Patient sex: M
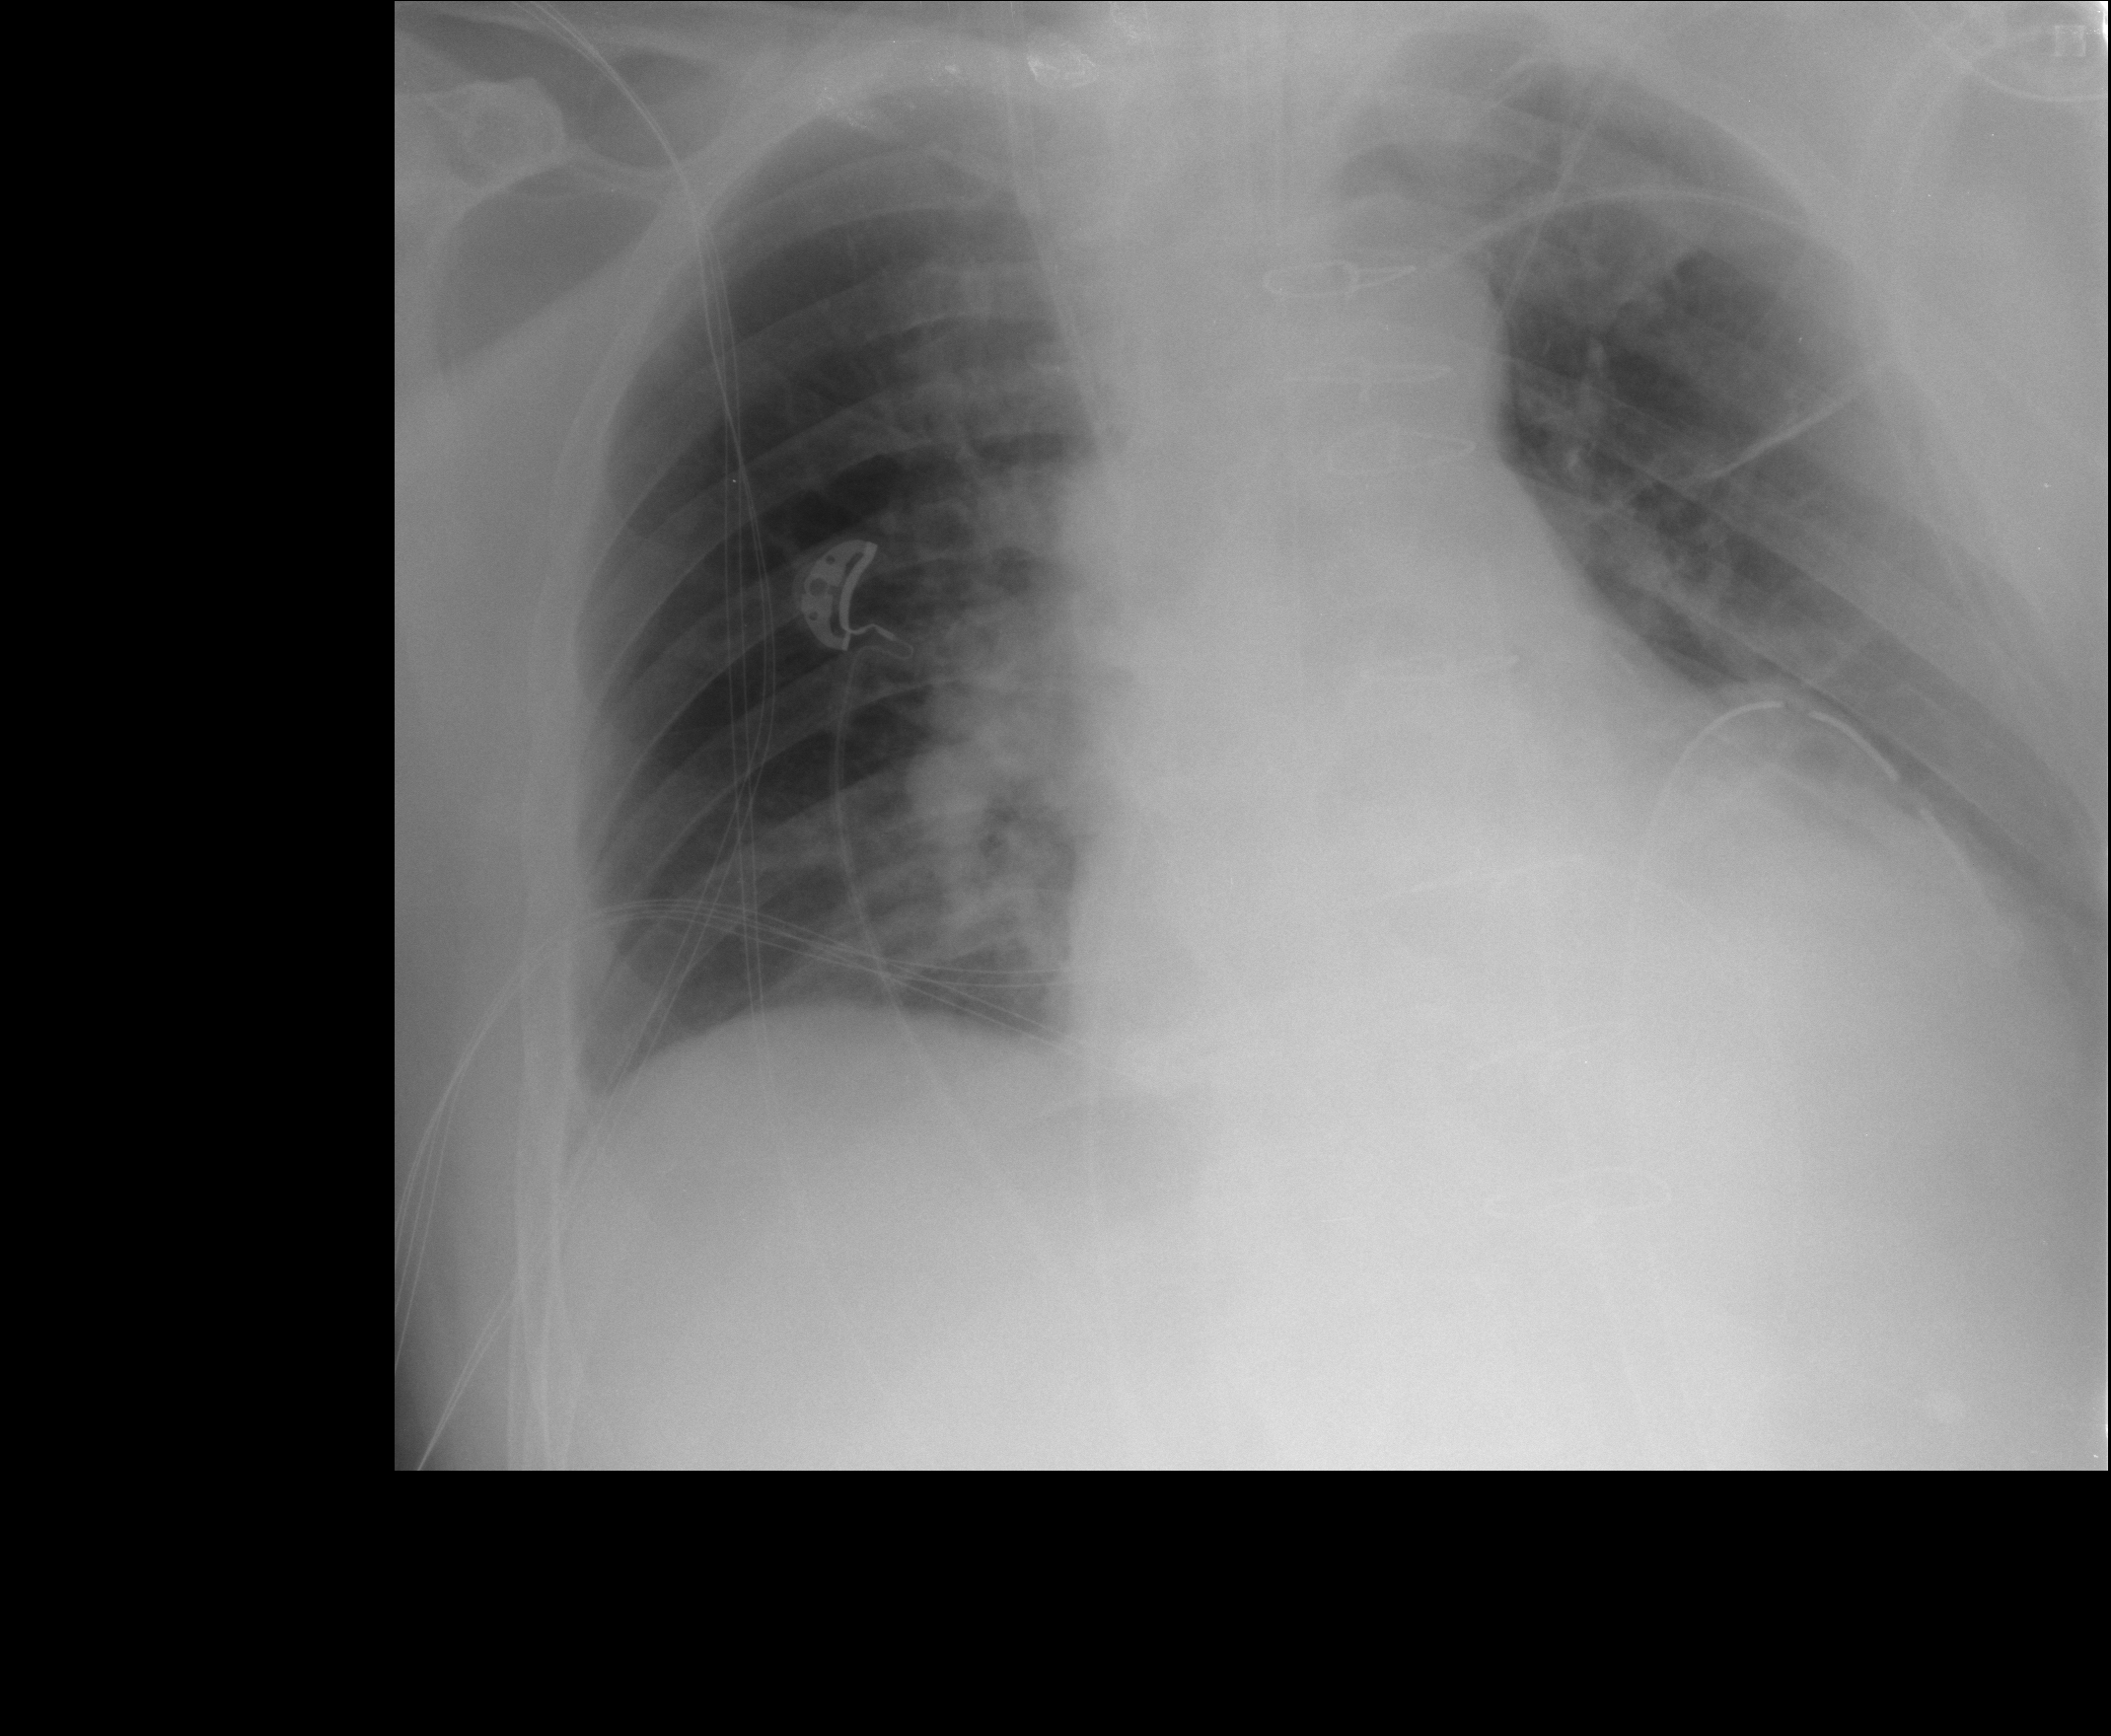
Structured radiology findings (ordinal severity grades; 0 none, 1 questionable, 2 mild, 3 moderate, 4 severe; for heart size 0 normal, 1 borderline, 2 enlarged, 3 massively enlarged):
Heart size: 2
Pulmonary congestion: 0
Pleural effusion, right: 0
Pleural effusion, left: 2
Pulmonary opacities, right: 0
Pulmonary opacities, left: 0
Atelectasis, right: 0
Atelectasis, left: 2